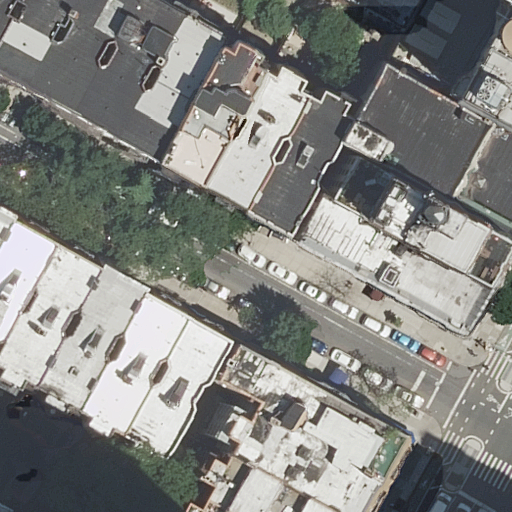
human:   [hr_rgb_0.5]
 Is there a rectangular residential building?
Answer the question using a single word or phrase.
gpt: yes

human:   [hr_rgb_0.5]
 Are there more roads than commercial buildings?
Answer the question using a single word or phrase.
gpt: yes

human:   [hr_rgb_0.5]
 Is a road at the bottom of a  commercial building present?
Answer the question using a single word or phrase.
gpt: no

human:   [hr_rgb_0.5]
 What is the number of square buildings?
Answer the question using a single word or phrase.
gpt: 0

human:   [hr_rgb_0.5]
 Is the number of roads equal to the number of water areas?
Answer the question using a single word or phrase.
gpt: no

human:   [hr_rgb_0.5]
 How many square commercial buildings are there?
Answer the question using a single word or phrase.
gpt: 0

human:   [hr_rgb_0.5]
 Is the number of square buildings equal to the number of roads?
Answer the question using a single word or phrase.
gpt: no

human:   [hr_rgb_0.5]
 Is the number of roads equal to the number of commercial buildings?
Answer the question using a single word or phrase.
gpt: no

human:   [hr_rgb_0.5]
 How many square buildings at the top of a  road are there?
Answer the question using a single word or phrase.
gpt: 0

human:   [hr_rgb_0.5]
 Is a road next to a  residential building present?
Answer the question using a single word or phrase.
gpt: yes

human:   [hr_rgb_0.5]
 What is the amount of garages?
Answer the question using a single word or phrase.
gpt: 0

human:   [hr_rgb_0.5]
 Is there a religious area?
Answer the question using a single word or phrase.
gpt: no

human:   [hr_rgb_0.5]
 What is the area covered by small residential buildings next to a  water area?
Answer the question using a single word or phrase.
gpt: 0m2

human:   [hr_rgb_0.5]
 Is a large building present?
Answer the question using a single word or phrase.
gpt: no

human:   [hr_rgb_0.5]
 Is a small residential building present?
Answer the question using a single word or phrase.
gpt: yes

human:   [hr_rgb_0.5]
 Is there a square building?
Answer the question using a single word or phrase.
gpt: no

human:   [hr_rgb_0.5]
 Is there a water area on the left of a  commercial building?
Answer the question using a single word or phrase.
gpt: no

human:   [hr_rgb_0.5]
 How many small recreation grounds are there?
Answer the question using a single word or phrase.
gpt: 0

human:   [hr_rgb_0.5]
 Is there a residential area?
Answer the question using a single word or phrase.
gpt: no

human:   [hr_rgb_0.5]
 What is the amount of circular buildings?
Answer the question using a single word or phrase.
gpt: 0

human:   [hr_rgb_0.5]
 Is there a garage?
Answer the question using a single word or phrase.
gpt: no

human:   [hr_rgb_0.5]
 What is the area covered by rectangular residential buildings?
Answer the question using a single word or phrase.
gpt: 1012m2

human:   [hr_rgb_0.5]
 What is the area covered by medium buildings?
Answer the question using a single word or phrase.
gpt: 4377m2

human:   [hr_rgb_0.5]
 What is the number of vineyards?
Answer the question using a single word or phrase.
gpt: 0

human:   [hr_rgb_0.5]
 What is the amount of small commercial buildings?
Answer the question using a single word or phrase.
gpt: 0

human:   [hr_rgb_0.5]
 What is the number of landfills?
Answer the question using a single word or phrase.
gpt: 0

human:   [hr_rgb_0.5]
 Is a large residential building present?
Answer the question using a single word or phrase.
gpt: no

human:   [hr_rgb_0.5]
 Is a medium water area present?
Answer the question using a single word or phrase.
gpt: no

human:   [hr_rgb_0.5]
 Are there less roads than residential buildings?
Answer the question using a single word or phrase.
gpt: yes

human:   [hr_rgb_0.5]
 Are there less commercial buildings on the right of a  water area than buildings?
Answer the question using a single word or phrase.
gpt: yes

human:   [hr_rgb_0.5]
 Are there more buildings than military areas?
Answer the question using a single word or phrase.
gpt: yes

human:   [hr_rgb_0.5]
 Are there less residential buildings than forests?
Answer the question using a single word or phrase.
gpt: no

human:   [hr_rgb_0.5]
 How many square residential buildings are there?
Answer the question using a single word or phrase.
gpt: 0

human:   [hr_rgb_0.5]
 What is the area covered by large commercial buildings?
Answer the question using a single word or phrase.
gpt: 0m2

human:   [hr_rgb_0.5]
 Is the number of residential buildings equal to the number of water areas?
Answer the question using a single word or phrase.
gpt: no

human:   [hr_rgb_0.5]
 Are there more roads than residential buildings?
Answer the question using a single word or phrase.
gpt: no